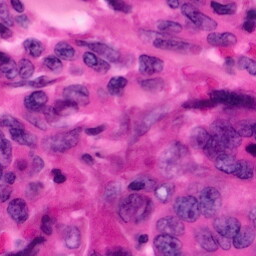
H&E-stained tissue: Pancreatic